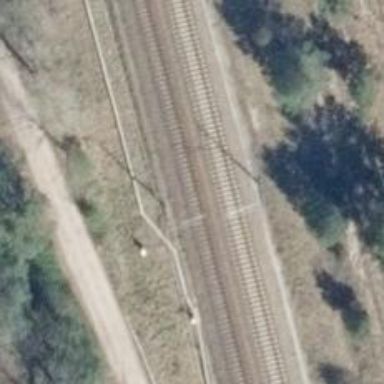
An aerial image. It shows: Railway signal.